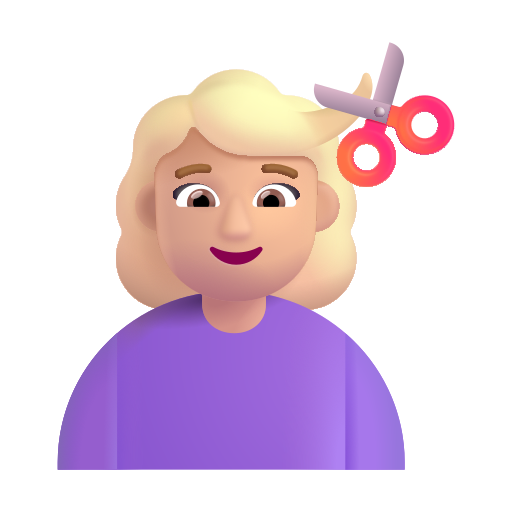
woman getting haircut color  light